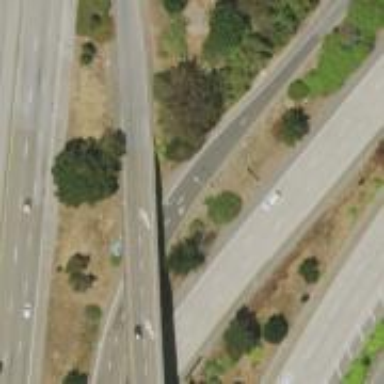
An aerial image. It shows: Trunk link highway passing over bridge.